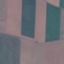
Label: AnnualCrop